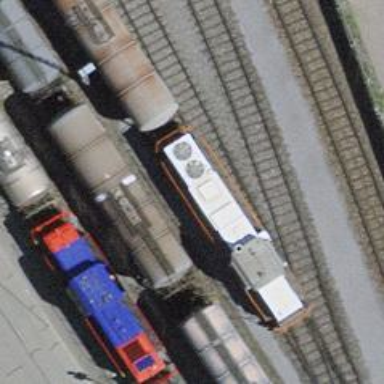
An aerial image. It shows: Railway spur service.